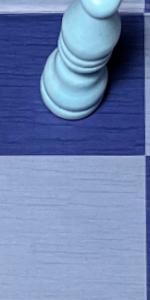
Label: Empty